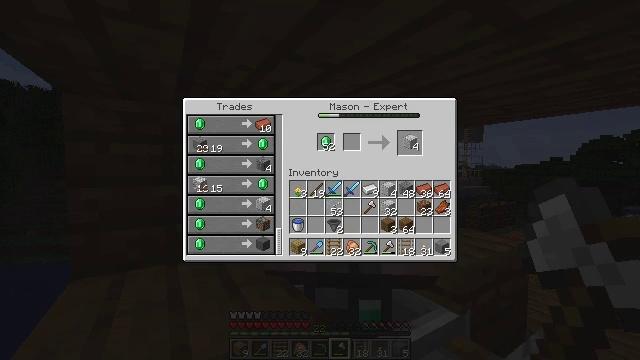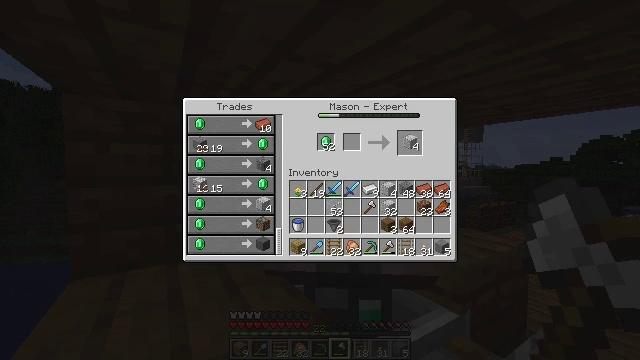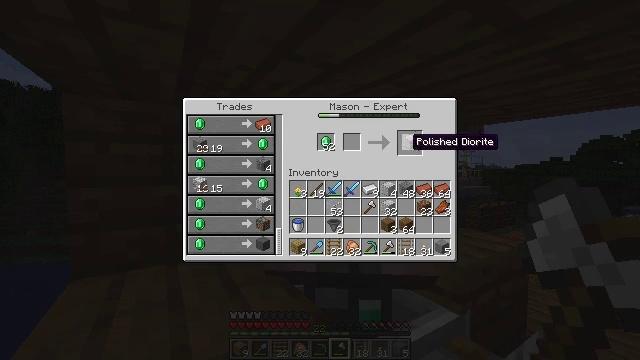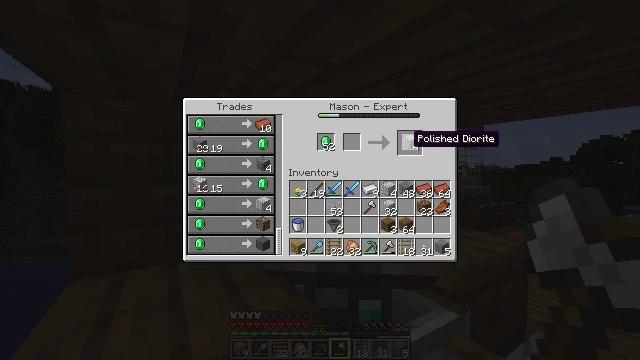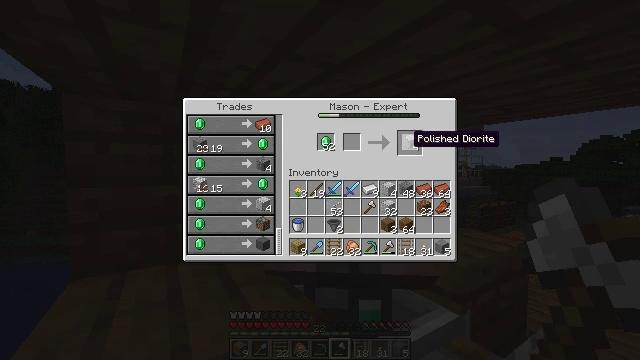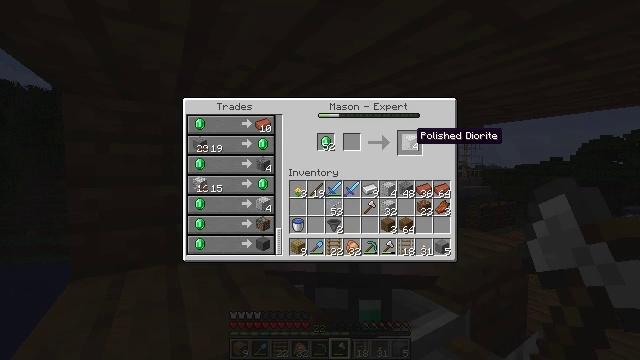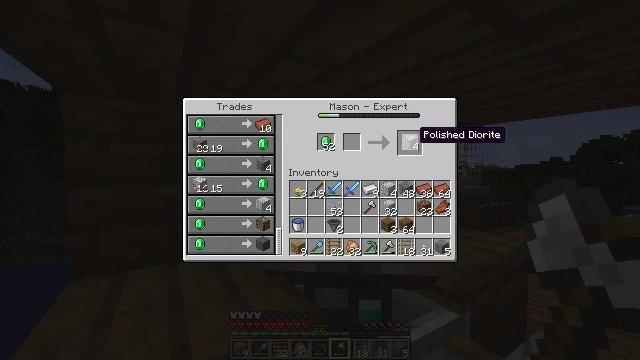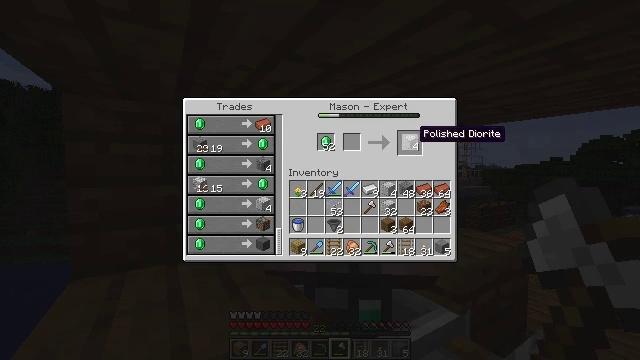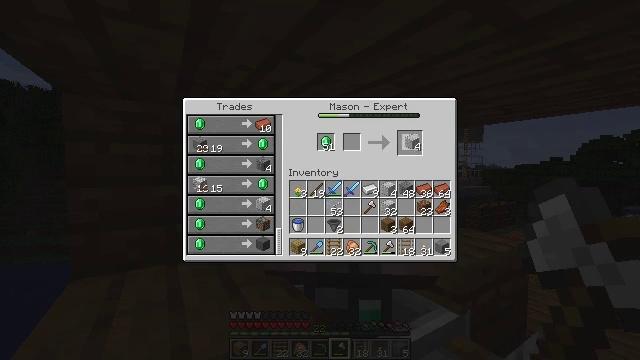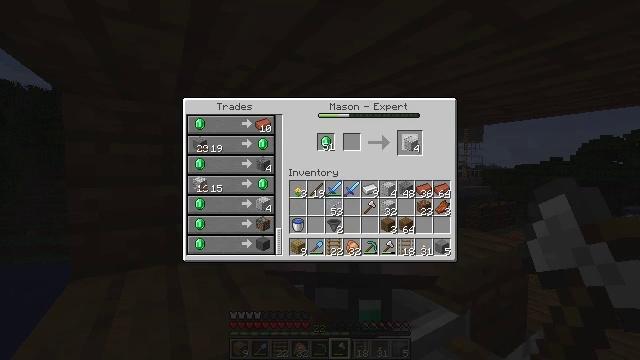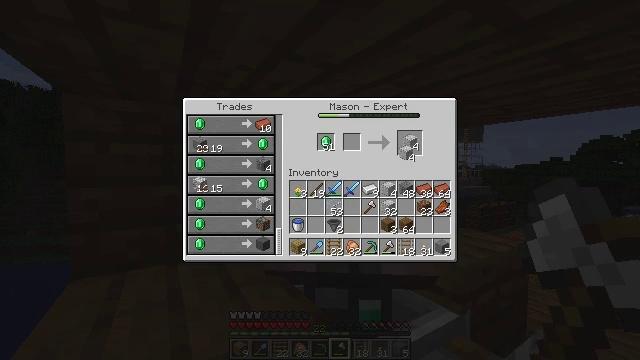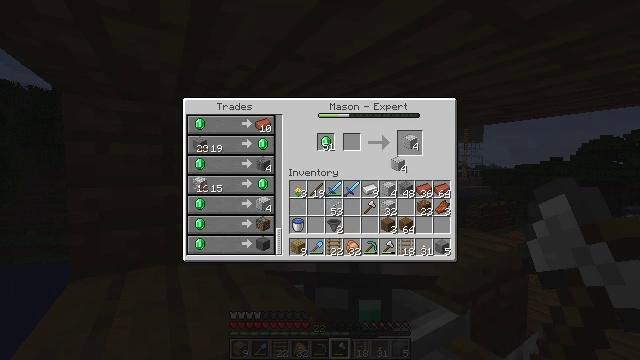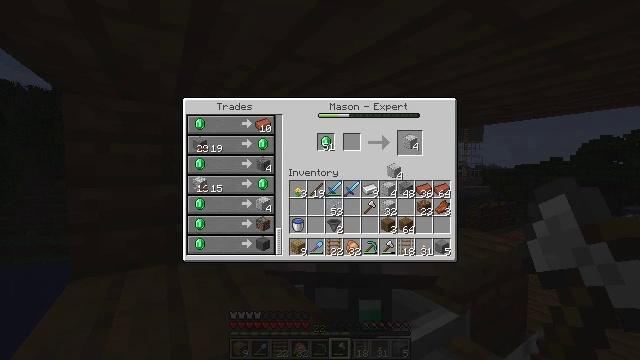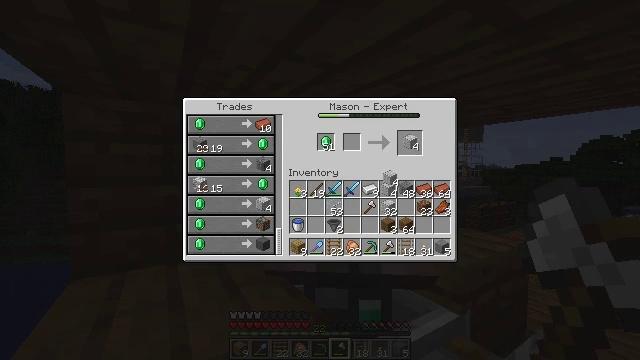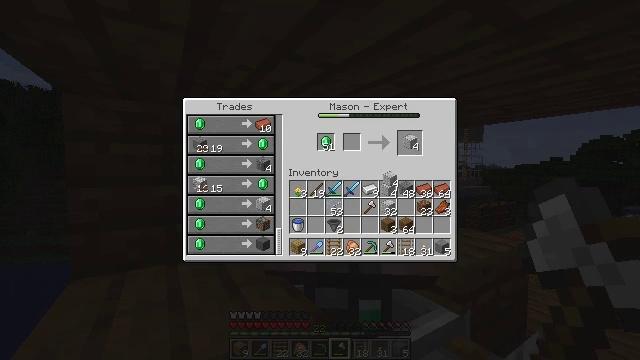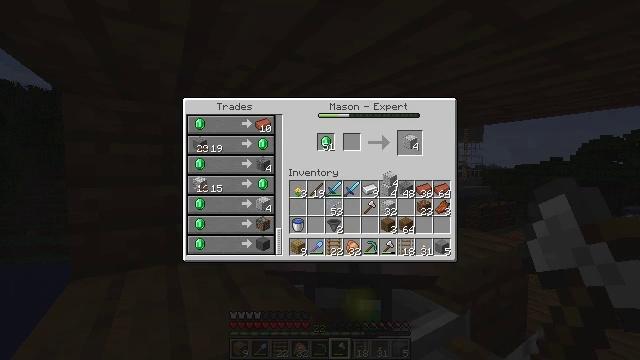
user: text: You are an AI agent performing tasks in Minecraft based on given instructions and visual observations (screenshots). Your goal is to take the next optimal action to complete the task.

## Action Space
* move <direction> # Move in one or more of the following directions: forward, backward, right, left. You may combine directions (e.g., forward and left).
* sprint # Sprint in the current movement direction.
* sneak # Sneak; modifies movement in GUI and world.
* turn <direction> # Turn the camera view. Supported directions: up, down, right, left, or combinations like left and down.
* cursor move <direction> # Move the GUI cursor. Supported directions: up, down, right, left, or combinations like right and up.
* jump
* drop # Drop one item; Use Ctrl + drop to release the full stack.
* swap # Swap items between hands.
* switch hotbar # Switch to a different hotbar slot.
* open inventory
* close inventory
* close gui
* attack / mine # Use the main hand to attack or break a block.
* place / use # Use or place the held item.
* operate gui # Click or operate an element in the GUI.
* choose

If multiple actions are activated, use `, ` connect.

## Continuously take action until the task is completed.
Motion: motion action
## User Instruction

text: Open the crafting table and craft polished diorite from diorite.
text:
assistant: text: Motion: cursor move up
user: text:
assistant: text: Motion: no_op
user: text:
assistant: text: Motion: no_op
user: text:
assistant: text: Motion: no_op
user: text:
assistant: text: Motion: no_op
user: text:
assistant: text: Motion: no_op
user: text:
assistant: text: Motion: no_op
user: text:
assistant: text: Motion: operate gui
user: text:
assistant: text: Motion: operate gui
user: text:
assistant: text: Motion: cursor move down
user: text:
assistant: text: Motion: cursor move left and down
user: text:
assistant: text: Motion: cursor move down
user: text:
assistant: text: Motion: cursor move down
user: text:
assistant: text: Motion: no_op
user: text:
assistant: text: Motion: no_op
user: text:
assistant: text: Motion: no_op
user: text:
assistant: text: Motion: no_op
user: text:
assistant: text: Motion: no_op
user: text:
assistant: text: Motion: operate gui
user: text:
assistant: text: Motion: operate gui
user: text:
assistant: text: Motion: operate gui
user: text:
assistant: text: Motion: no_op
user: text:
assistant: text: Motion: no_op
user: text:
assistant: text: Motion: no_op
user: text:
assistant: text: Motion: no_op
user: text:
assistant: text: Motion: cursor move up
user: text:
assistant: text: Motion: no_op
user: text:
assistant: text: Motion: no_op
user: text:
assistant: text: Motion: no_op
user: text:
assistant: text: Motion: no_op